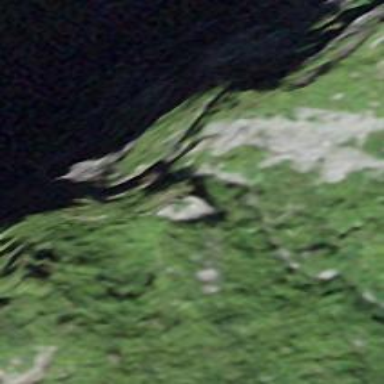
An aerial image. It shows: Natural cliff.